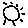
Label: sun